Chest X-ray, AP view. Patient: 39 years old, sex M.
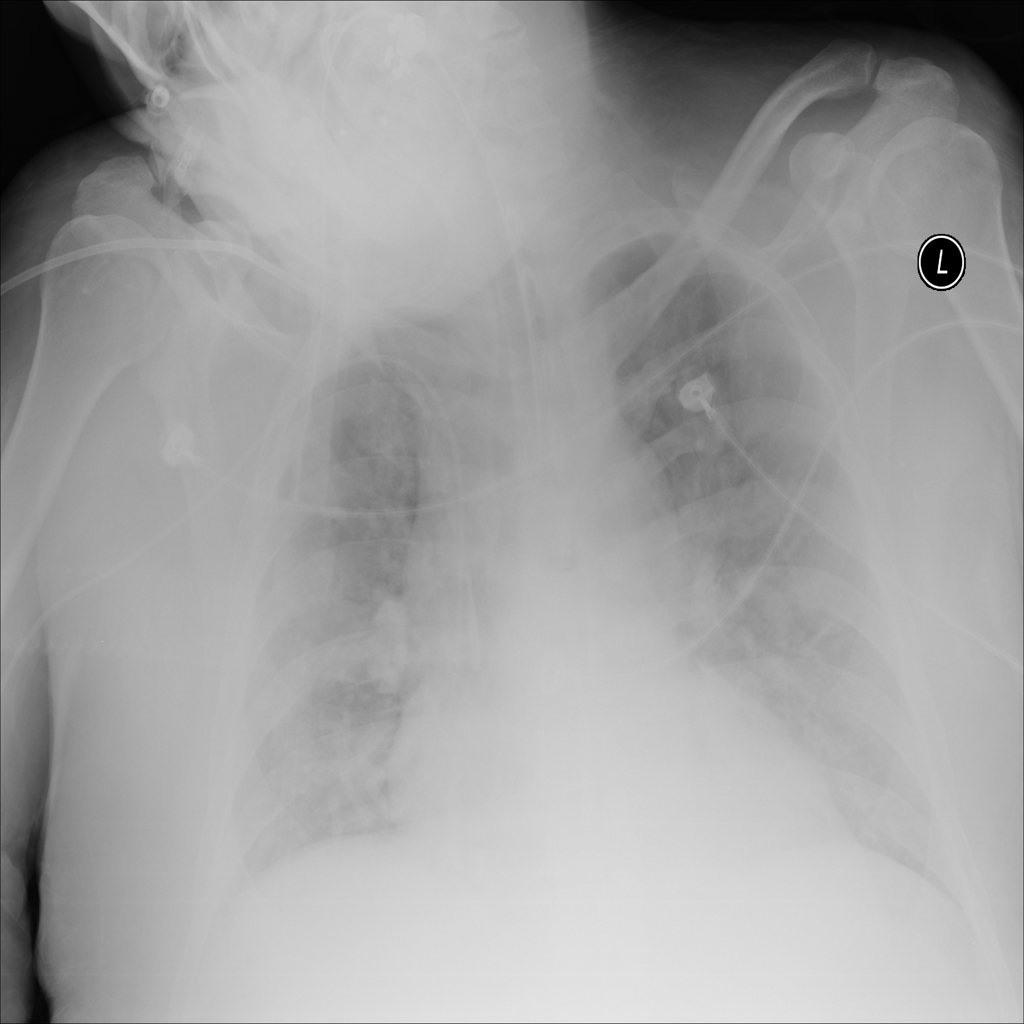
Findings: Infiltration